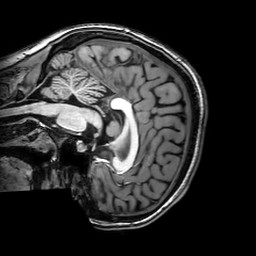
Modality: T1w
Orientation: sagittal
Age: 20
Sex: female
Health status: healthy
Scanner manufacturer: philips
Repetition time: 0.008149 s
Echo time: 0.00374 s